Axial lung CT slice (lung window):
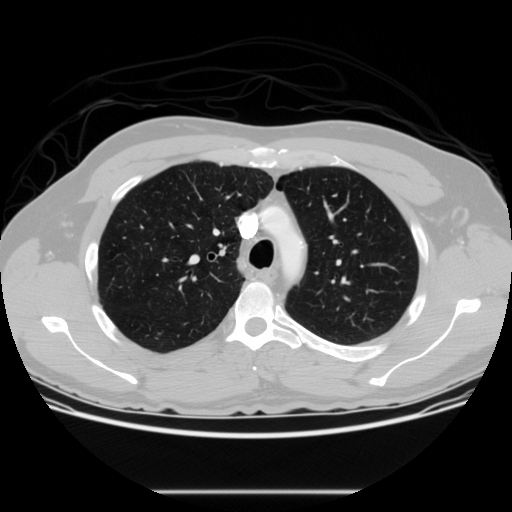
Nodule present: no